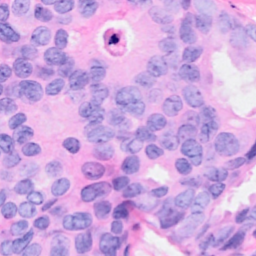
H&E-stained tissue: Breast